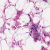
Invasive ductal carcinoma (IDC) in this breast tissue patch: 0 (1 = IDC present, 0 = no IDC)